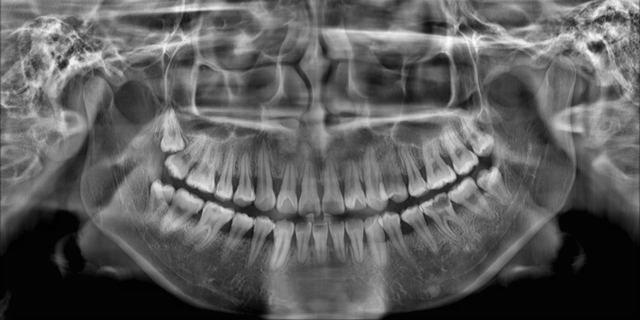
adult